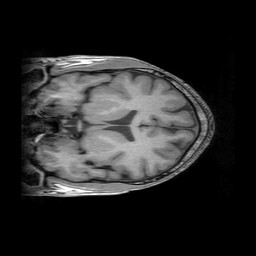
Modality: T1w
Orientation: coronal
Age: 31
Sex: male
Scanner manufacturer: ge
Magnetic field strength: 3 T
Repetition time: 0.0073 s
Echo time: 0.003 s